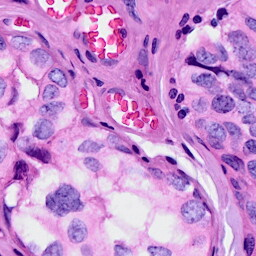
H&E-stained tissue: Breast